Question: Is it possible to schedule a receive location to run once a week? I can only see to start it between certain dates and at certain times. Seems weird there is no way to run it at 10:00 on Fridays.
Am I missing an option here or is that just not possible? would the only possible way be to use the pollingstatement and do a query that results in 1 if the date is Friday?

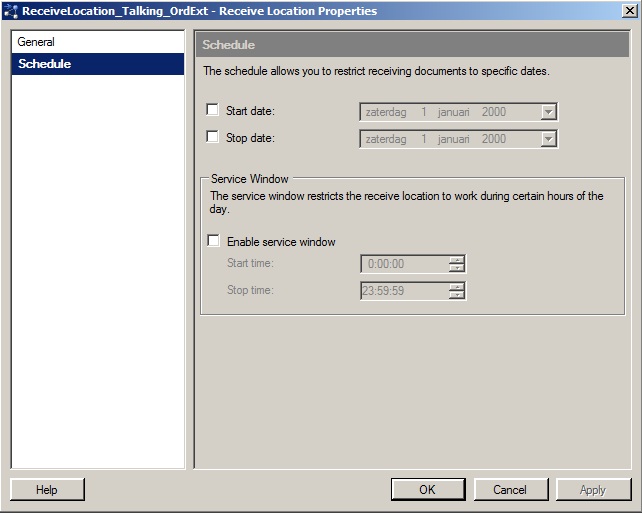
Answer: you can try use this scheduled-task-adpater like this <URL>
or
if you like more complex way you can try to do somthing with the sdk
In the SDK directory of your BizTalk installation there is a script called
i prefer the first method